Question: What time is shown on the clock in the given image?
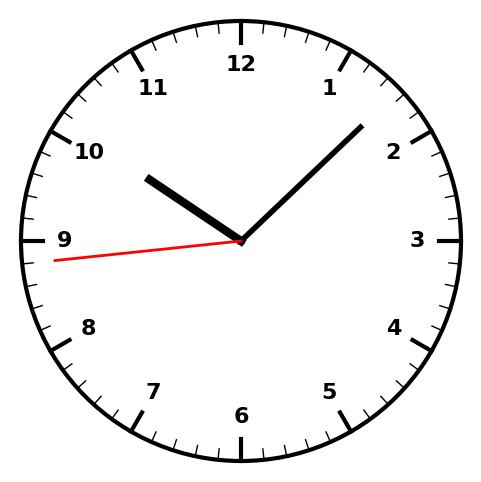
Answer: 10:07:44